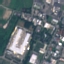
Land use / land cover: Industrial